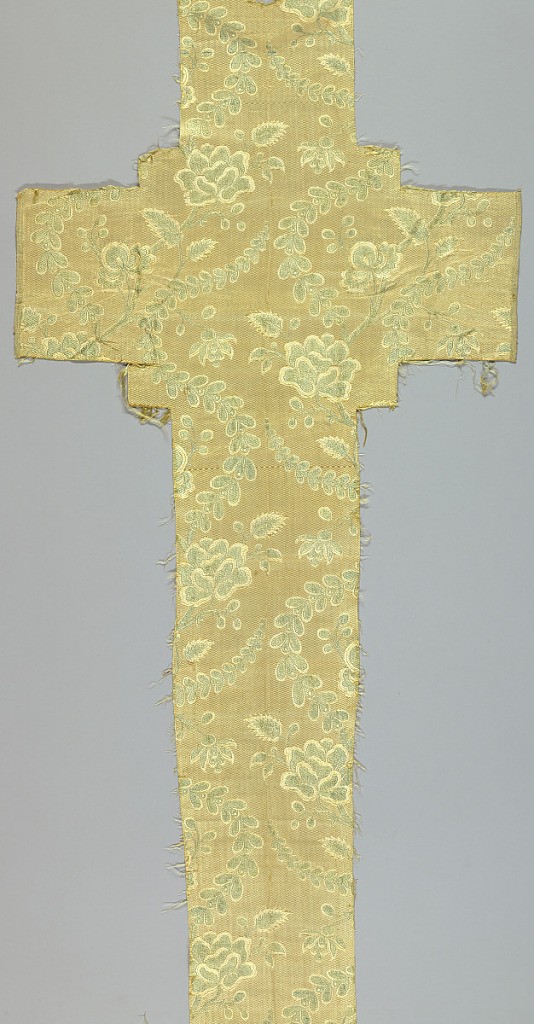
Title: Fragment
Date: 18th century
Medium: silk Technique: woven
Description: Yellow cross-shaped fragment with pattern of serpentine floral and leaf shapes.